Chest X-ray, AP view. Patient: 40 years old, sex M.
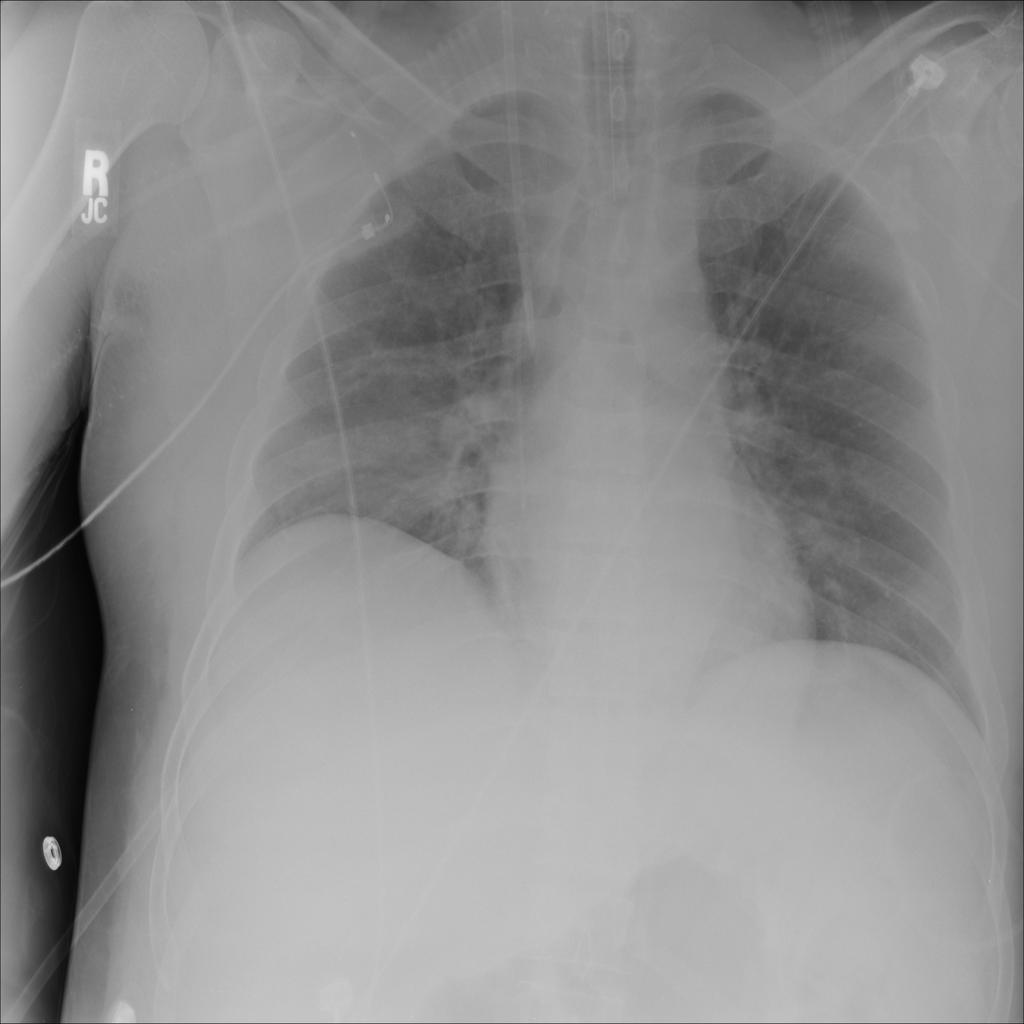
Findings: No Finding